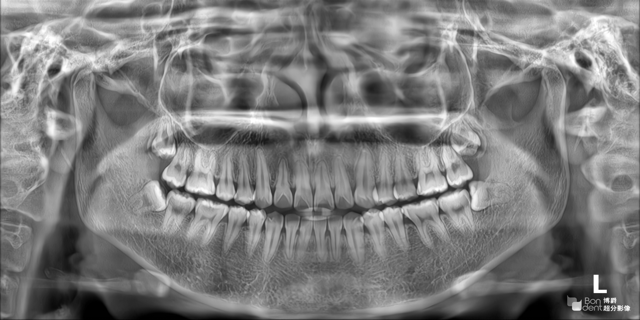
adult